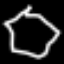
Label: octagon